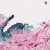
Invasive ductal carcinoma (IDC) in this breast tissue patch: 0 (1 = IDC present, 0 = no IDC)